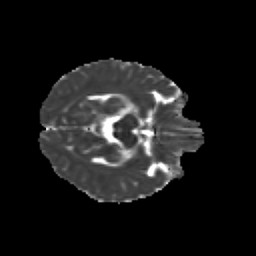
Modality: MD
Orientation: axial
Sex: female
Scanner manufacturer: siemens
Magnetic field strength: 3 T
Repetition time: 5 s
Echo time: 0.071 s